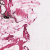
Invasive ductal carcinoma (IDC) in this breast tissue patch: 0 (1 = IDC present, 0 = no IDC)